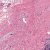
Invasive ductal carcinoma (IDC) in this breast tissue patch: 0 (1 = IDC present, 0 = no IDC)